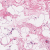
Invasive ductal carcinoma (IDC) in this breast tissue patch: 0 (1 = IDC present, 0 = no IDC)